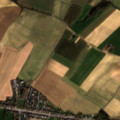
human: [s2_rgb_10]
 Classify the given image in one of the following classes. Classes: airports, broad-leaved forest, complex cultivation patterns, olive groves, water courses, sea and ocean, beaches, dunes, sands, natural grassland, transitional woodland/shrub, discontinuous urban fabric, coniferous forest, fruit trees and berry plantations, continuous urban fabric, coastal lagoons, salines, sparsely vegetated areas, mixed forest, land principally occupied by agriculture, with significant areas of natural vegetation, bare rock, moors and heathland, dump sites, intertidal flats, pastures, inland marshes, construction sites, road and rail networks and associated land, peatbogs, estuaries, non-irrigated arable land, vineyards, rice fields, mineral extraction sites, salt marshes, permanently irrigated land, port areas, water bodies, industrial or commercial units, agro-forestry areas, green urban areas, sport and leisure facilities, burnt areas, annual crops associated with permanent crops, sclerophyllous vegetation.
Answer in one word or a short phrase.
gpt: discontinuous urban fabric, non-irrigated arable land, broad-leaved forest